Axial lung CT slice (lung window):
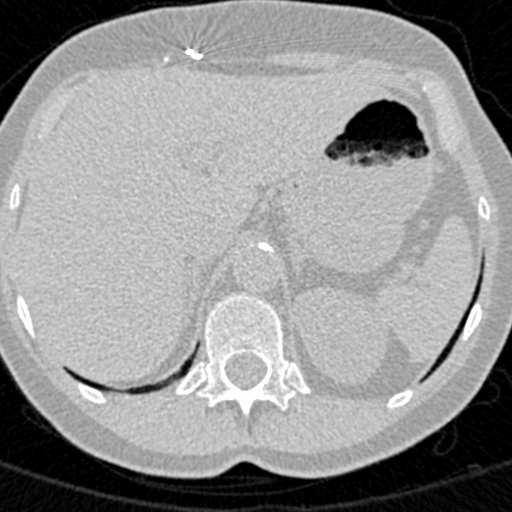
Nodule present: no